Interaction volume radius: 5 \u00c5
Interaction volume height: 15 \u00c5
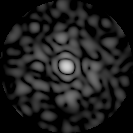
Disorder parameter: 0.8352